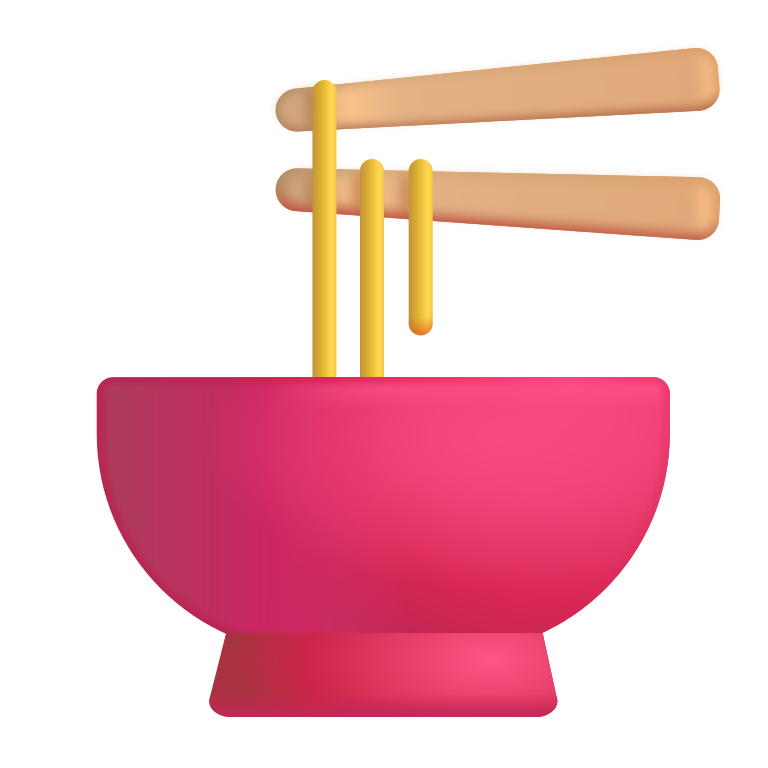
steaming bowl color